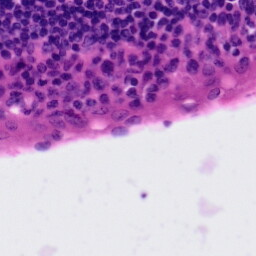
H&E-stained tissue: Tonsil